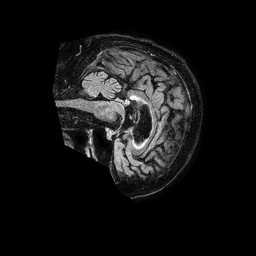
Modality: FLAIR
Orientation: sagittal
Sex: female
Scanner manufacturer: philips
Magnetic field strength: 1.5 T
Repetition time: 4.8 s
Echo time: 0.3 s